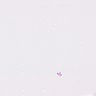
Metastatic tissue present: no